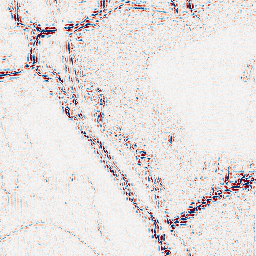
Category: wavelet
Decomposition family: wavelet_biorthogonal
Decomposition parameters: wavelet: bior4.4
level: 2
Upsampling method: fft_zeropad
Upsampling parameters: scale: 8
Upsampling scale: 8